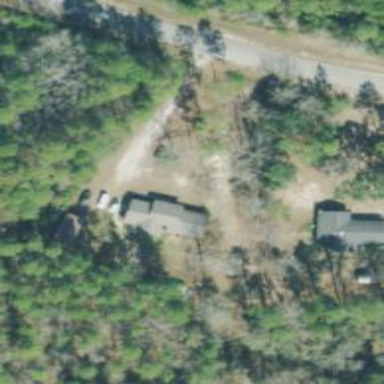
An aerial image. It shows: Driveway.